RGB frame:
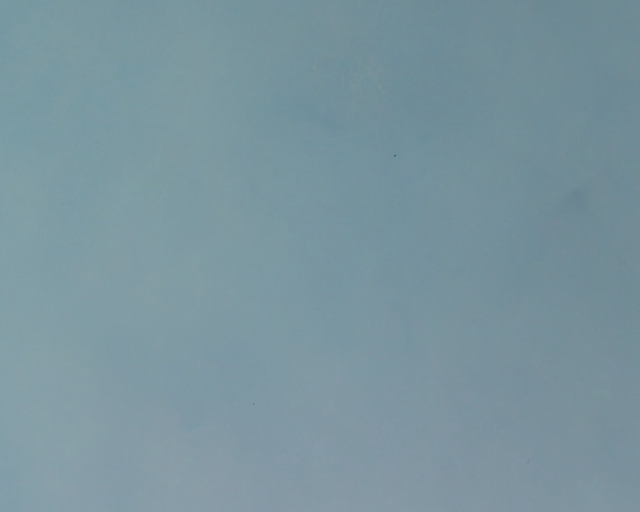
Thermal frame:
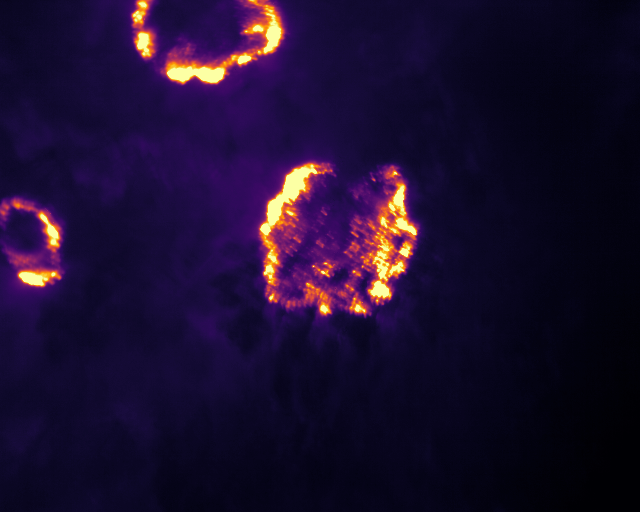
Captured: 2026-02-26 02:31:01
Pixels at or above 80 °C: 6987 (fraction of frame: 0.02132)